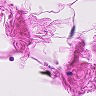
Metastatic tissue present: no